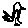
Label: bird